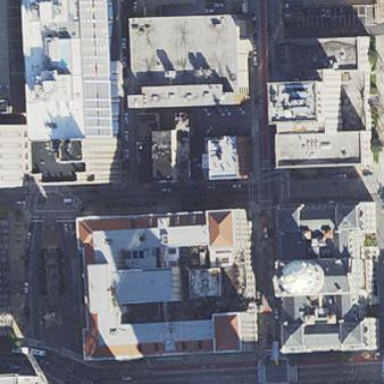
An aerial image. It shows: Courthouse building.